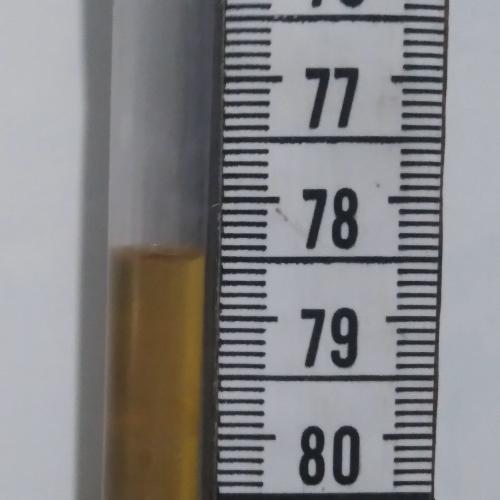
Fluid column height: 78.5 cm